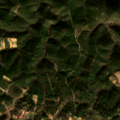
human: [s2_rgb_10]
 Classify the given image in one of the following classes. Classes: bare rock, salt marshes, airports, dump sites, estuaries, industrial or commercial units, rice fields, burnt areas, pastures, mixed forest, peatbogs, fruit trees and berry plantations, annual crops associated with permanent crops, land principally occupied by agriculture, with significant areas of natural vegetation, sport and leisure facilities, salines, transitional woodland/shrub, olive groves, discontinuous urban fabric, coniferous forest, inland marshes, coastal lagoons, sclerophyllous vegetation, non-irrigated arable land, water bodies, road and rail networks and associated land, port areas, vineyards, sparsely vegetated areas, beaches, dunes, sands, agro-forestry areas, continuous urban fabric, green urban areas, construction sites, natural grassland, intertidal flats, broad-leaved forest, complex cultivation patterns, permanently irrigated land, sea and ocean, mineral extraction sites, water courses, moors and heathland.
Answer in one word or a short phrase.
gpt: annual crops associated with permanent crops, moors and heathland, transitional woodland/shrub